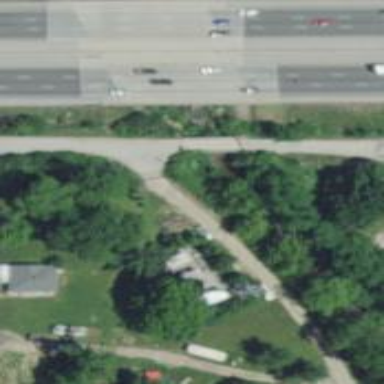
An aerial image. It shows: Residential road bridge carrying Thompson Rd over State Ditch.